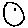
Label: smiley face